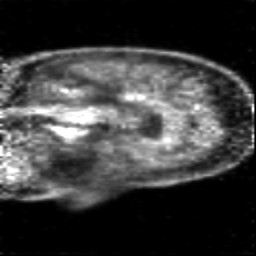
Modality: PET
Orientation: sagittal
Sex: female
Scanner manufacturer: siemens